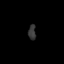
Tissue: skin
Cell type: Myeloid cells
Senescence score: 0.6938
Nuclear area (px): 110
Mean DAPI intensity: 53.2